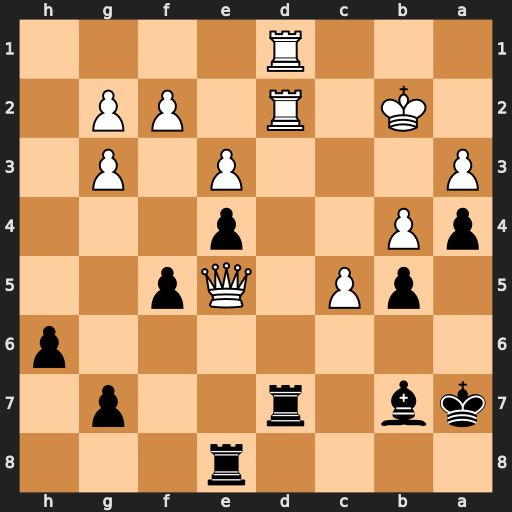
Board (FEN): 4r3/kb1r2p1/7p/1pP1Qp2/pP2p3/P3P1P1/1K1R1PP1/3R4
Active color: b
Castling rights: -
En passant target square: -
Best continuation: Rxd2+ Rxd2 Rxe5